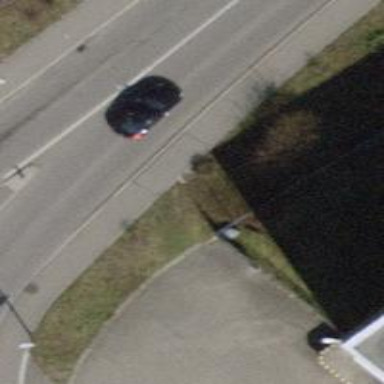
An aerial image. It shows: Sidewalk along the footway.